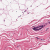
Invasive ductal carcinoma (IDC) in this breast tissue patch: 0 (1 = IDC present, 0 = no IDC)